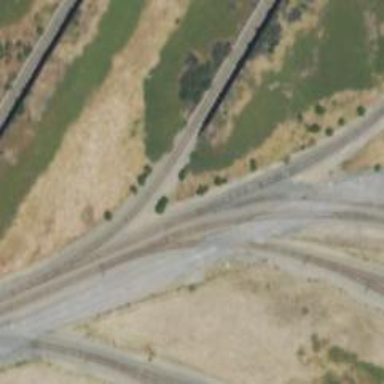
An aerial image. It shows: Rail spur service.